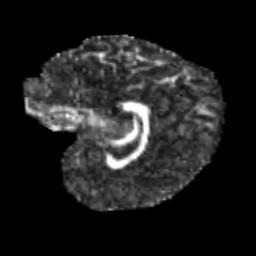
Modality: FA
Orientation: sagittal
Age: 12
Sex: female
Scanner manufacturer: siemens
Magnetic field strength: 3 T
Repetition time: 3.8 s
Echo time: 0.07 s